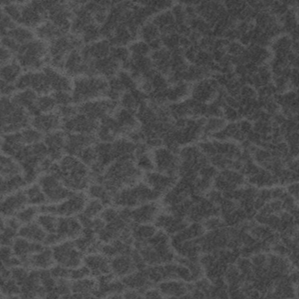
Label: frost